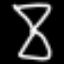
Label: hourglass